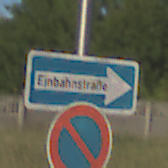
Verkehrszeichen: EinbahnstrasseRechtsweisend
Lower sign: EingeschraenktesHalteverbot
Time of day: MorningAfternoon
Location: Outdoor (Nature)
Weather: Clear
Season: NotSpecified
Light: Natural